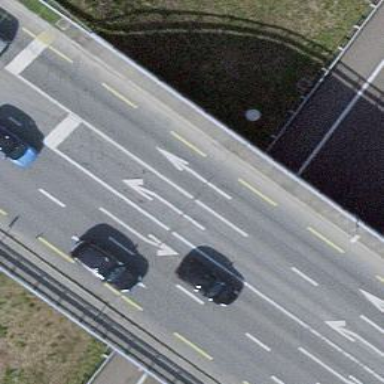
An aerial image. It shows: Secondary road bridge with designated cycle lane.